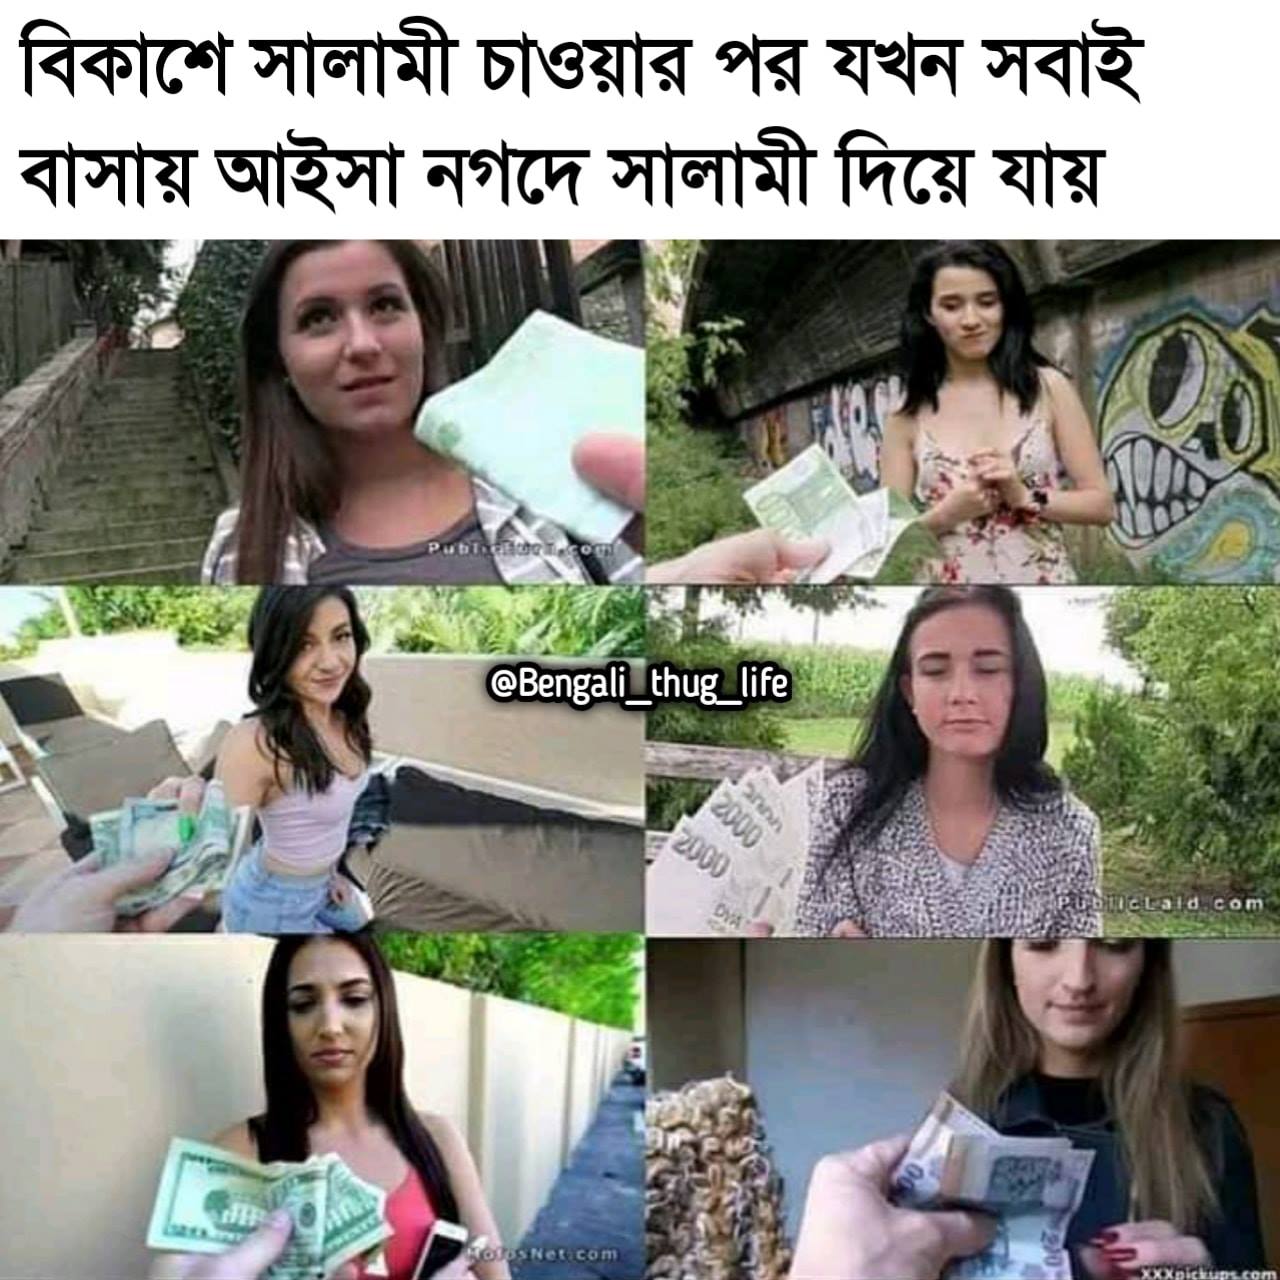
Caption: বিকাশে সালামী চাওয়ার পর যখন সবাই বাসায় আইসা নগদে সালামী দিয়ে যায়
Label: hate